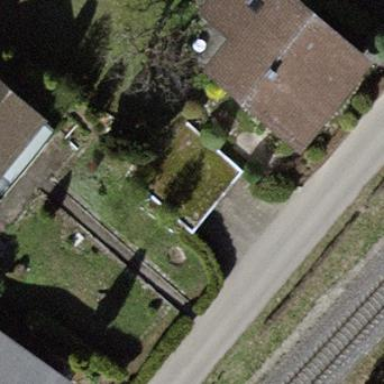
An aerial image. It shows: Garage.